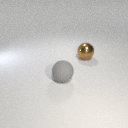
large gray rubber sphere to the left of large brown metal sphere